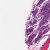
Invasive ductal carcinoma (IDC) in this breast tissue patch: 0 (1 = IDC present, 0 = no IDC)